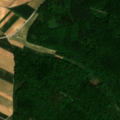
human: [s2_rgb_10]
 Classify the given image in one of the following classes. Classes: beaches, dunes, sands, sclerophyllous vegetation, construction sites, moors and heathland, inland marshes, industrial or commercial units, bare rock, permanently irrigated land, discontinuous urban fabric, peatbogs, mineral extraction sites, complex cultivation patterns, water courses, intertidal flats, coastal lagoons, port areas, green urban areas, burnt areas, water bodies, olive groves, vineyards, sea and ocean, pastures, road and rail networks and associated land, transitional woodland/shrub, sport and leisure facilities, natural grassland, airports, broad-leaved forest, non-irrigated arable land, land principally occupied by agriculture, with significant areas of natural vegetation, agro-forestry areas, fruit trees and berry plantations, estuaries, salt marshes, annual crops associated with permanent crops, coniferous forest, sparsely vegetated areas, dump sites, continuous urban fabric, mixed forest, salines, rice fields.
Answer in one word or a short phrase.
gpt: non-irrigated arable land, complex cultivation patterns, broad-leaved forest